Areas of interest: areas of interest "Industrial Park"
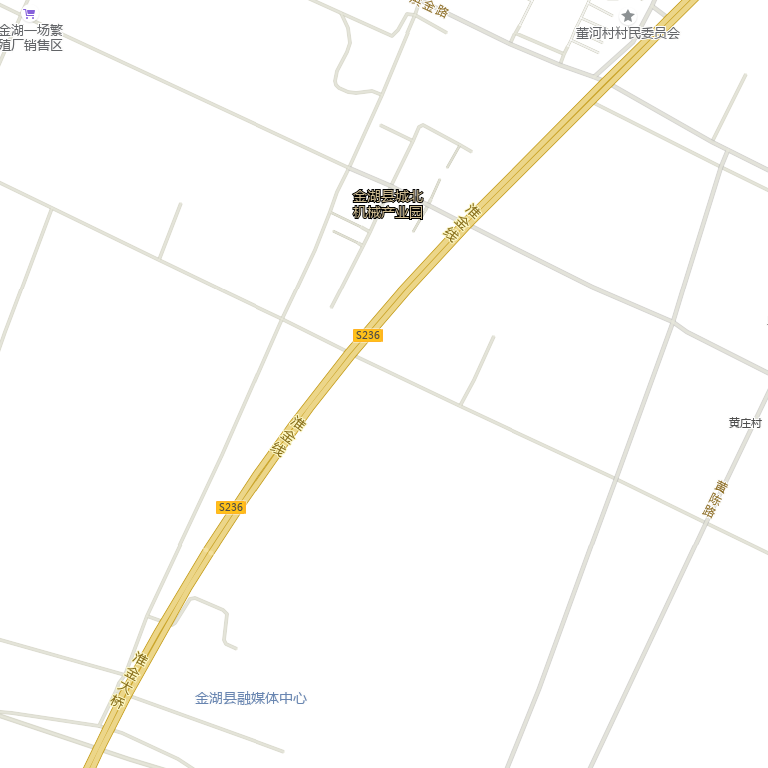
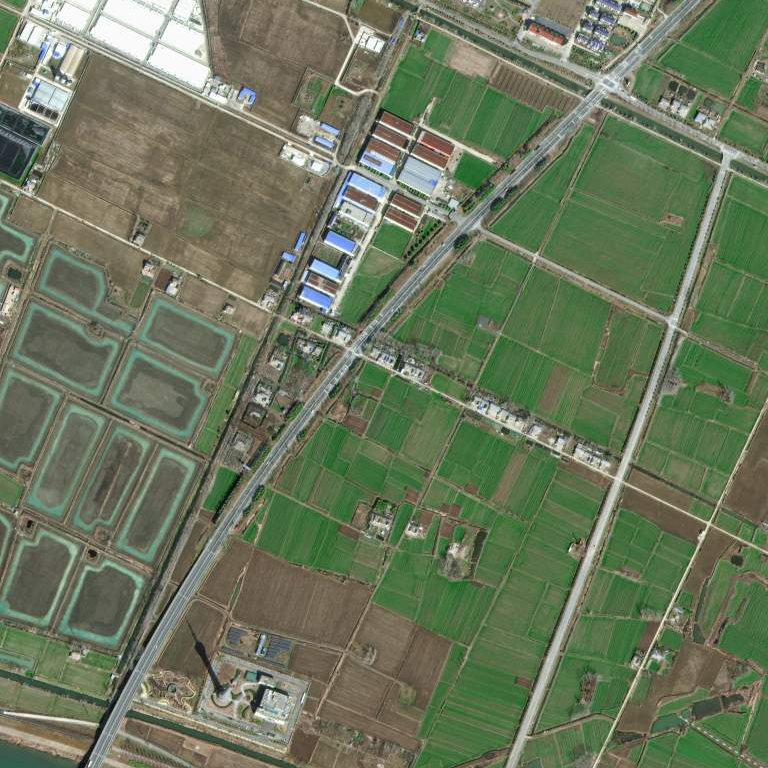